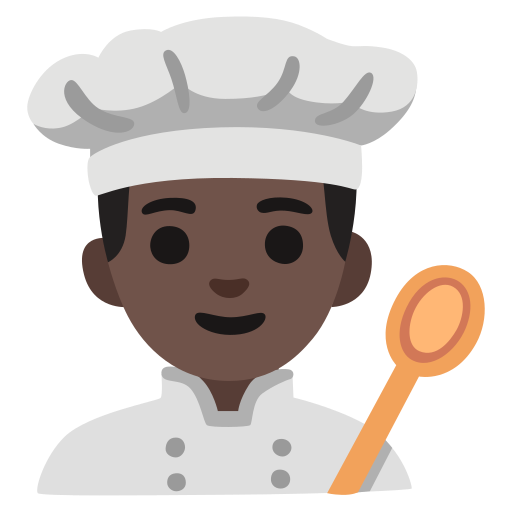
Emoji: 👨🏿‍🍳